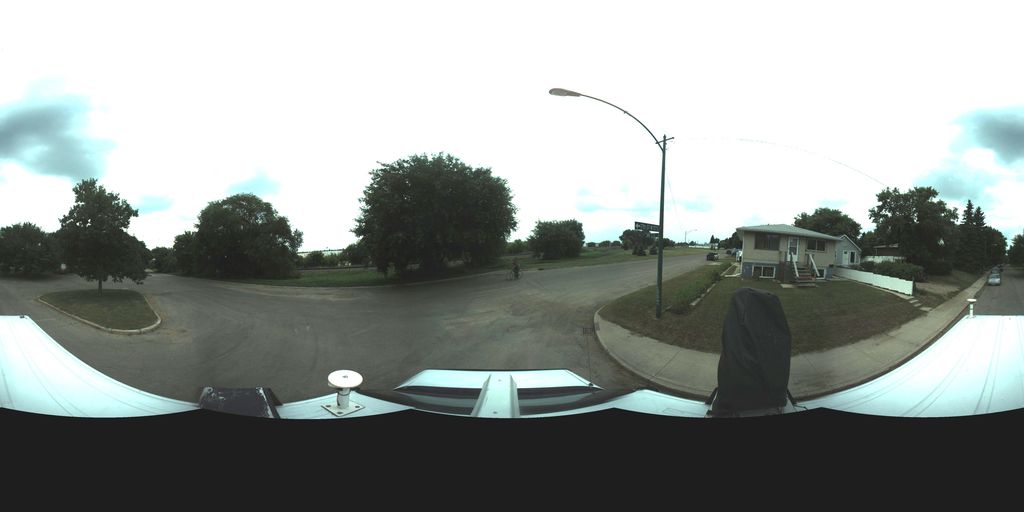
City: saskatoon